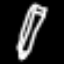
Label: pencil